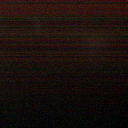
Screen state: off